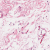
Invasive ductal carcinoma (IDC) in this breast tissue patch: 0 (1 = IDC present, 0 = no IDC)